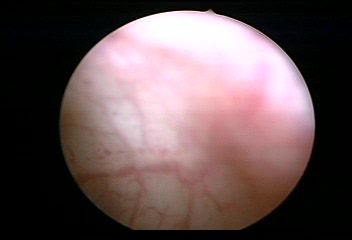
Modality: WLC
Class: Normal mucosa
Bladder cancer association: No